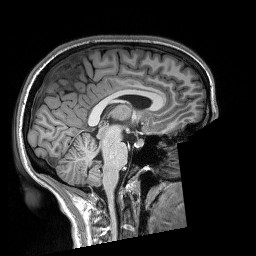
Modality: T1w
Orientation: sagittal